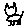
Label: cat